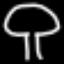
Label: mushroom